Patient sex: M
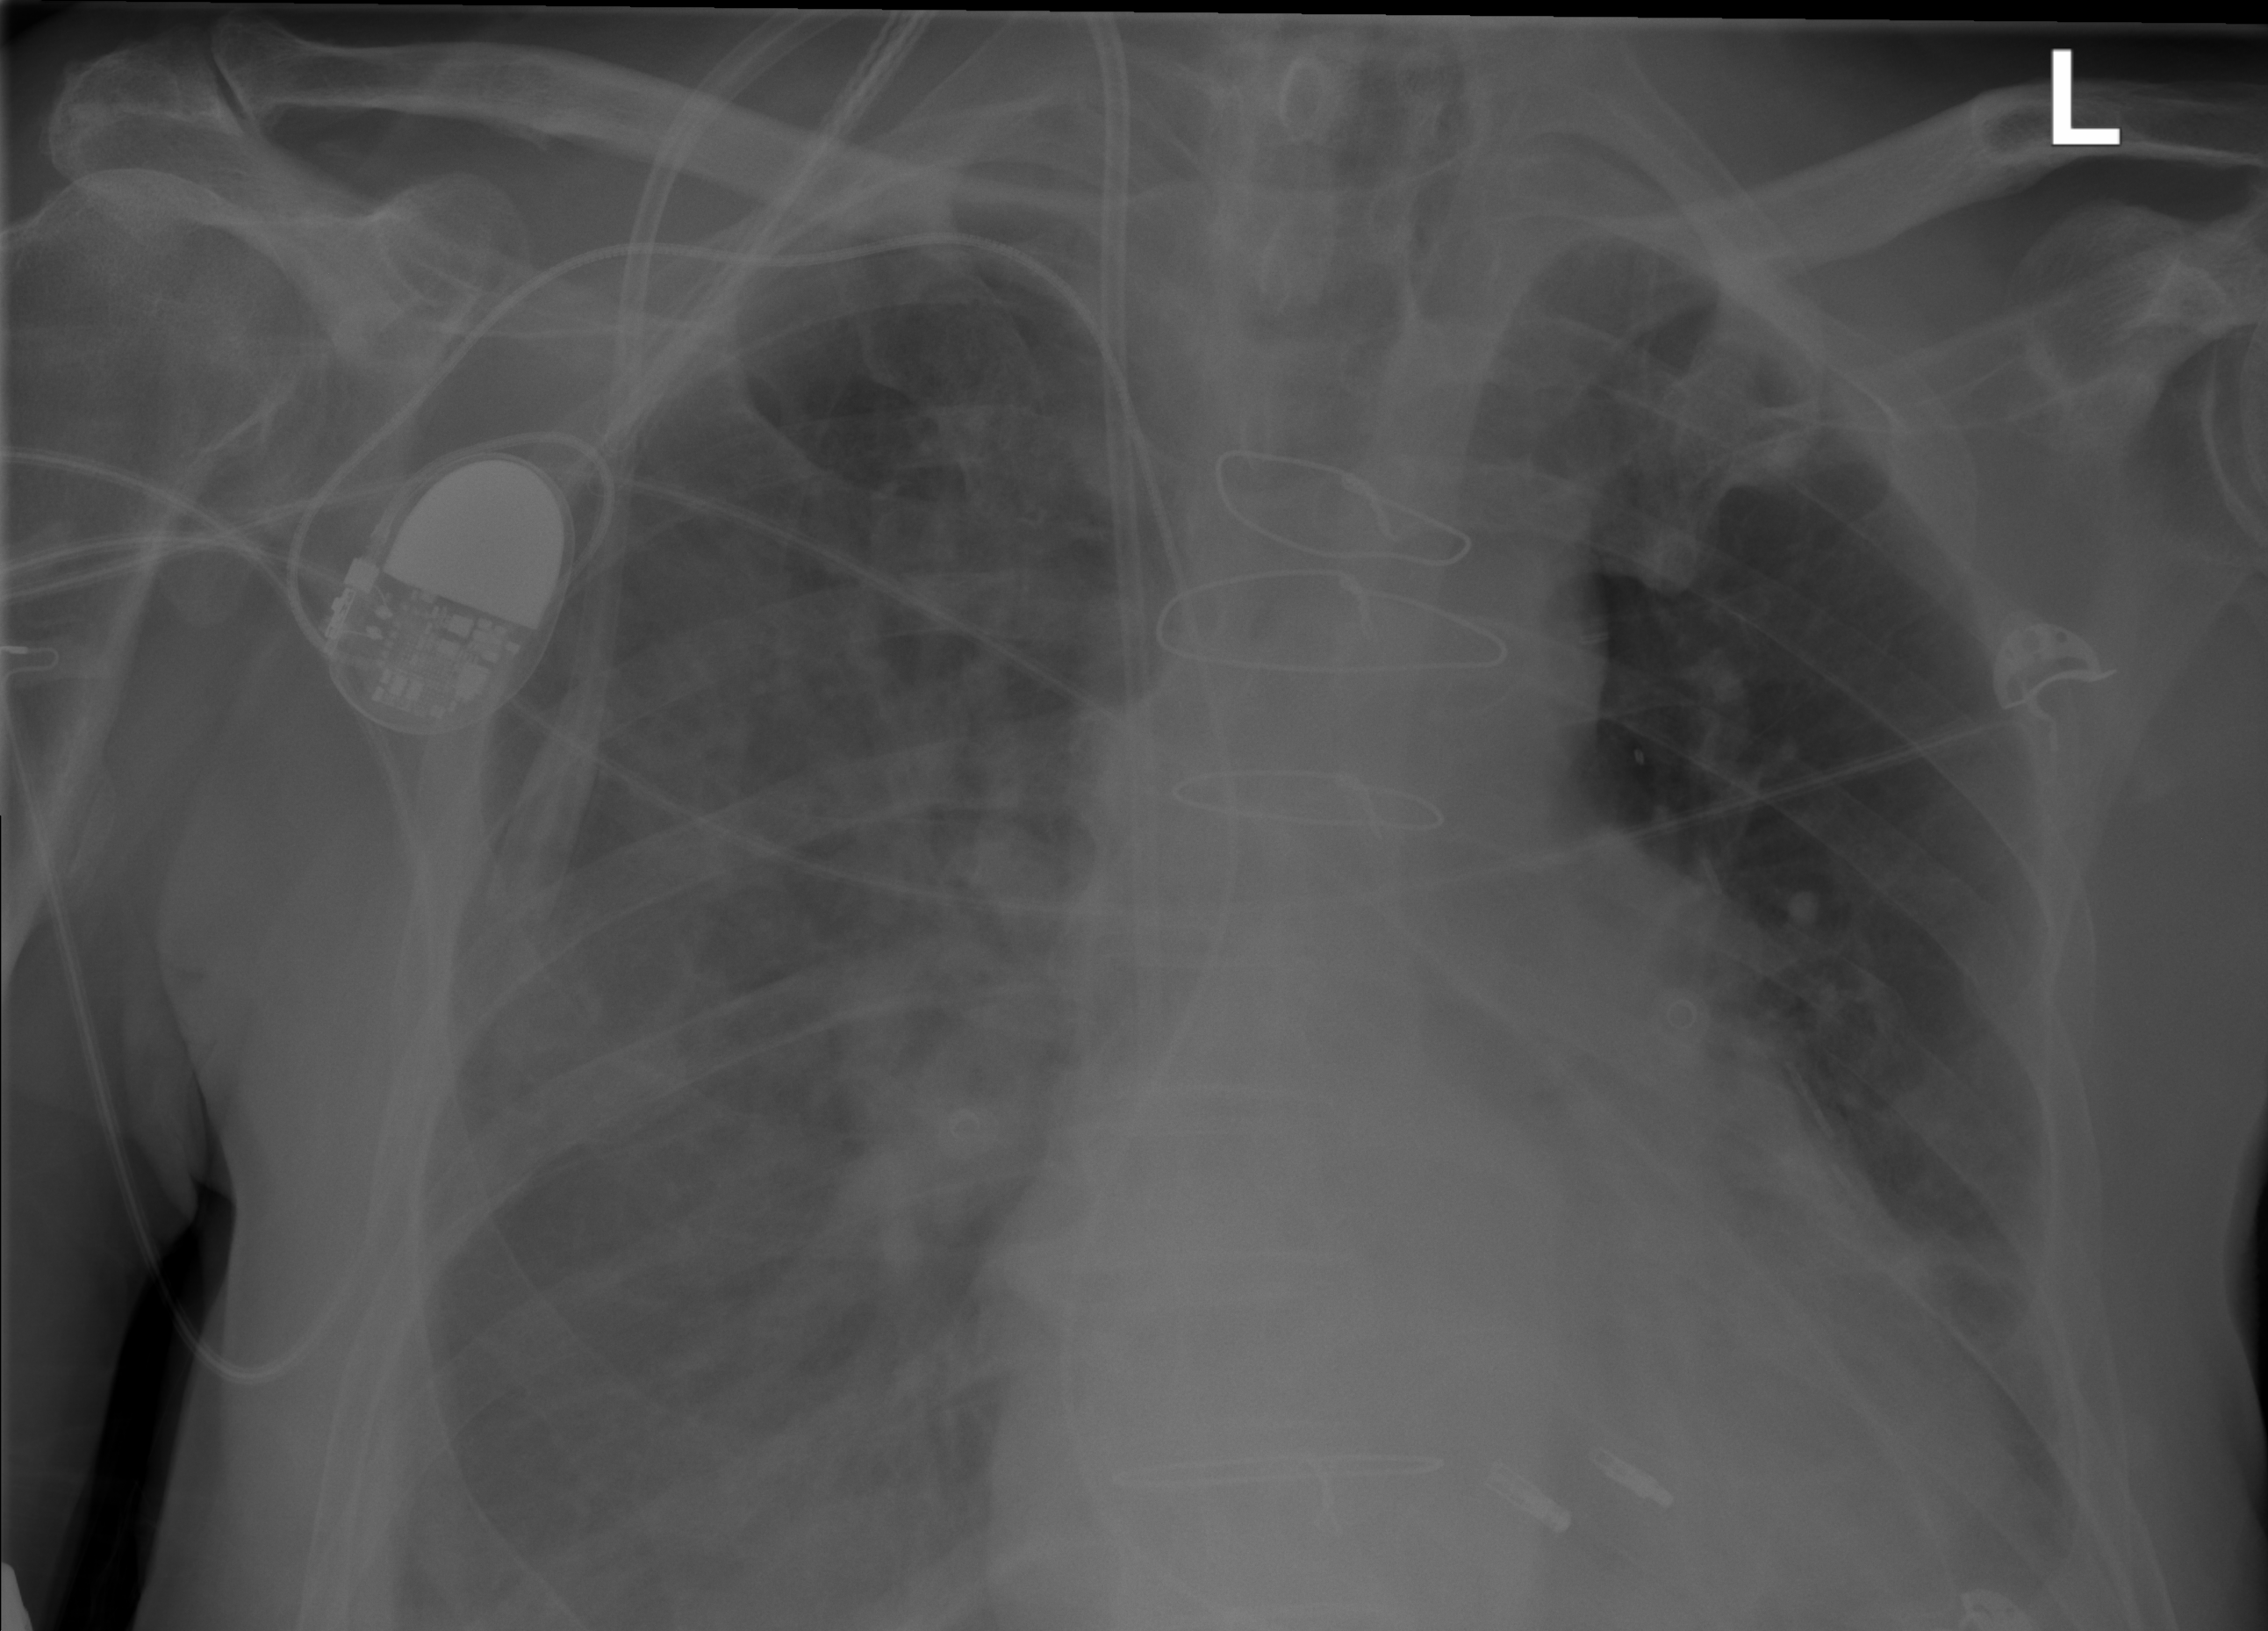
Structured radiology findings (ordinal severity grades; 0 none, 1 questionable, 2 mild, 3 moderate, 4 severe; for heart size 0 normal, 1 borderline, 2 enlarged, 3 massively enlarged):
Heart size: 2
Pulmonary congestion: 0
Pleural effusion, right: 0
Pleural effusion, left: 1
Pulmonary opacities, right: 0
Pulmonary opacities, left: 0
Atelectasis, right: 2
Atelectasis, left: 2